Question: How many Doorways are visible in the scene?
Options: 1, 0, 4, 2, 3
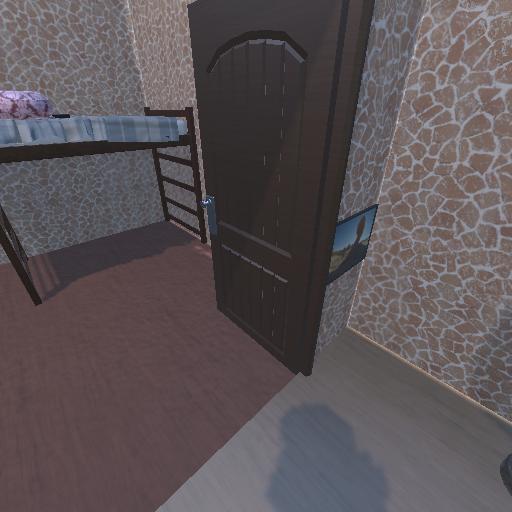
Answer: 1